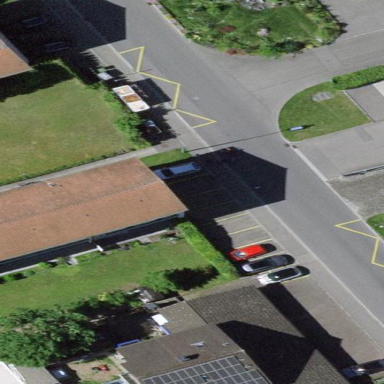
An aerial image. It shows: Parking available on the street side.